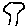
Label: tree